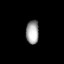
Tissue: lung
Cell type: Endothelial cells
Senescence score: 0.6194
Nuclear area (px): 301
Mean DAPI intensity: 159.498